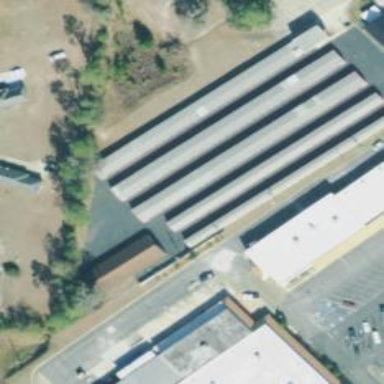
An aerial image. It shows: Commercial building.